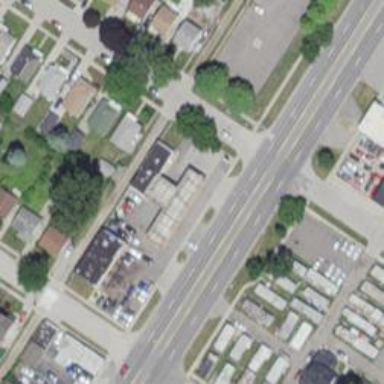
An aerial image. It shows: Convenience shop.